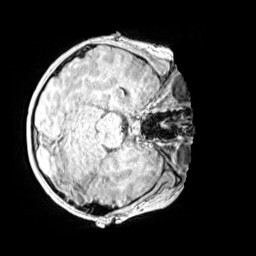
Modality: MP2RAGE
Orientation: axial
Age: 9
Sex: male
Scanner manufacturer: siemens
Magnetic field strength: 3 T
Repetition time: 4 s
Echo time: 0.00299 s